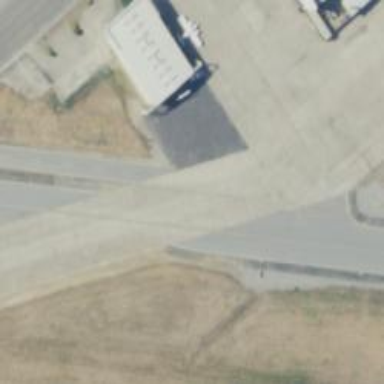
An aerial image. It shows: Image of taxiway at airport.